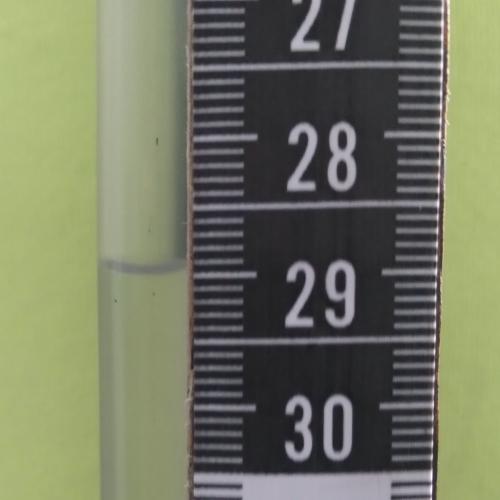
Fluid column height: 28.9 cm